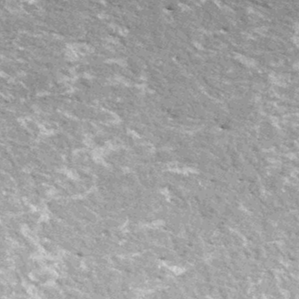
Label: frost